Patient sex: F
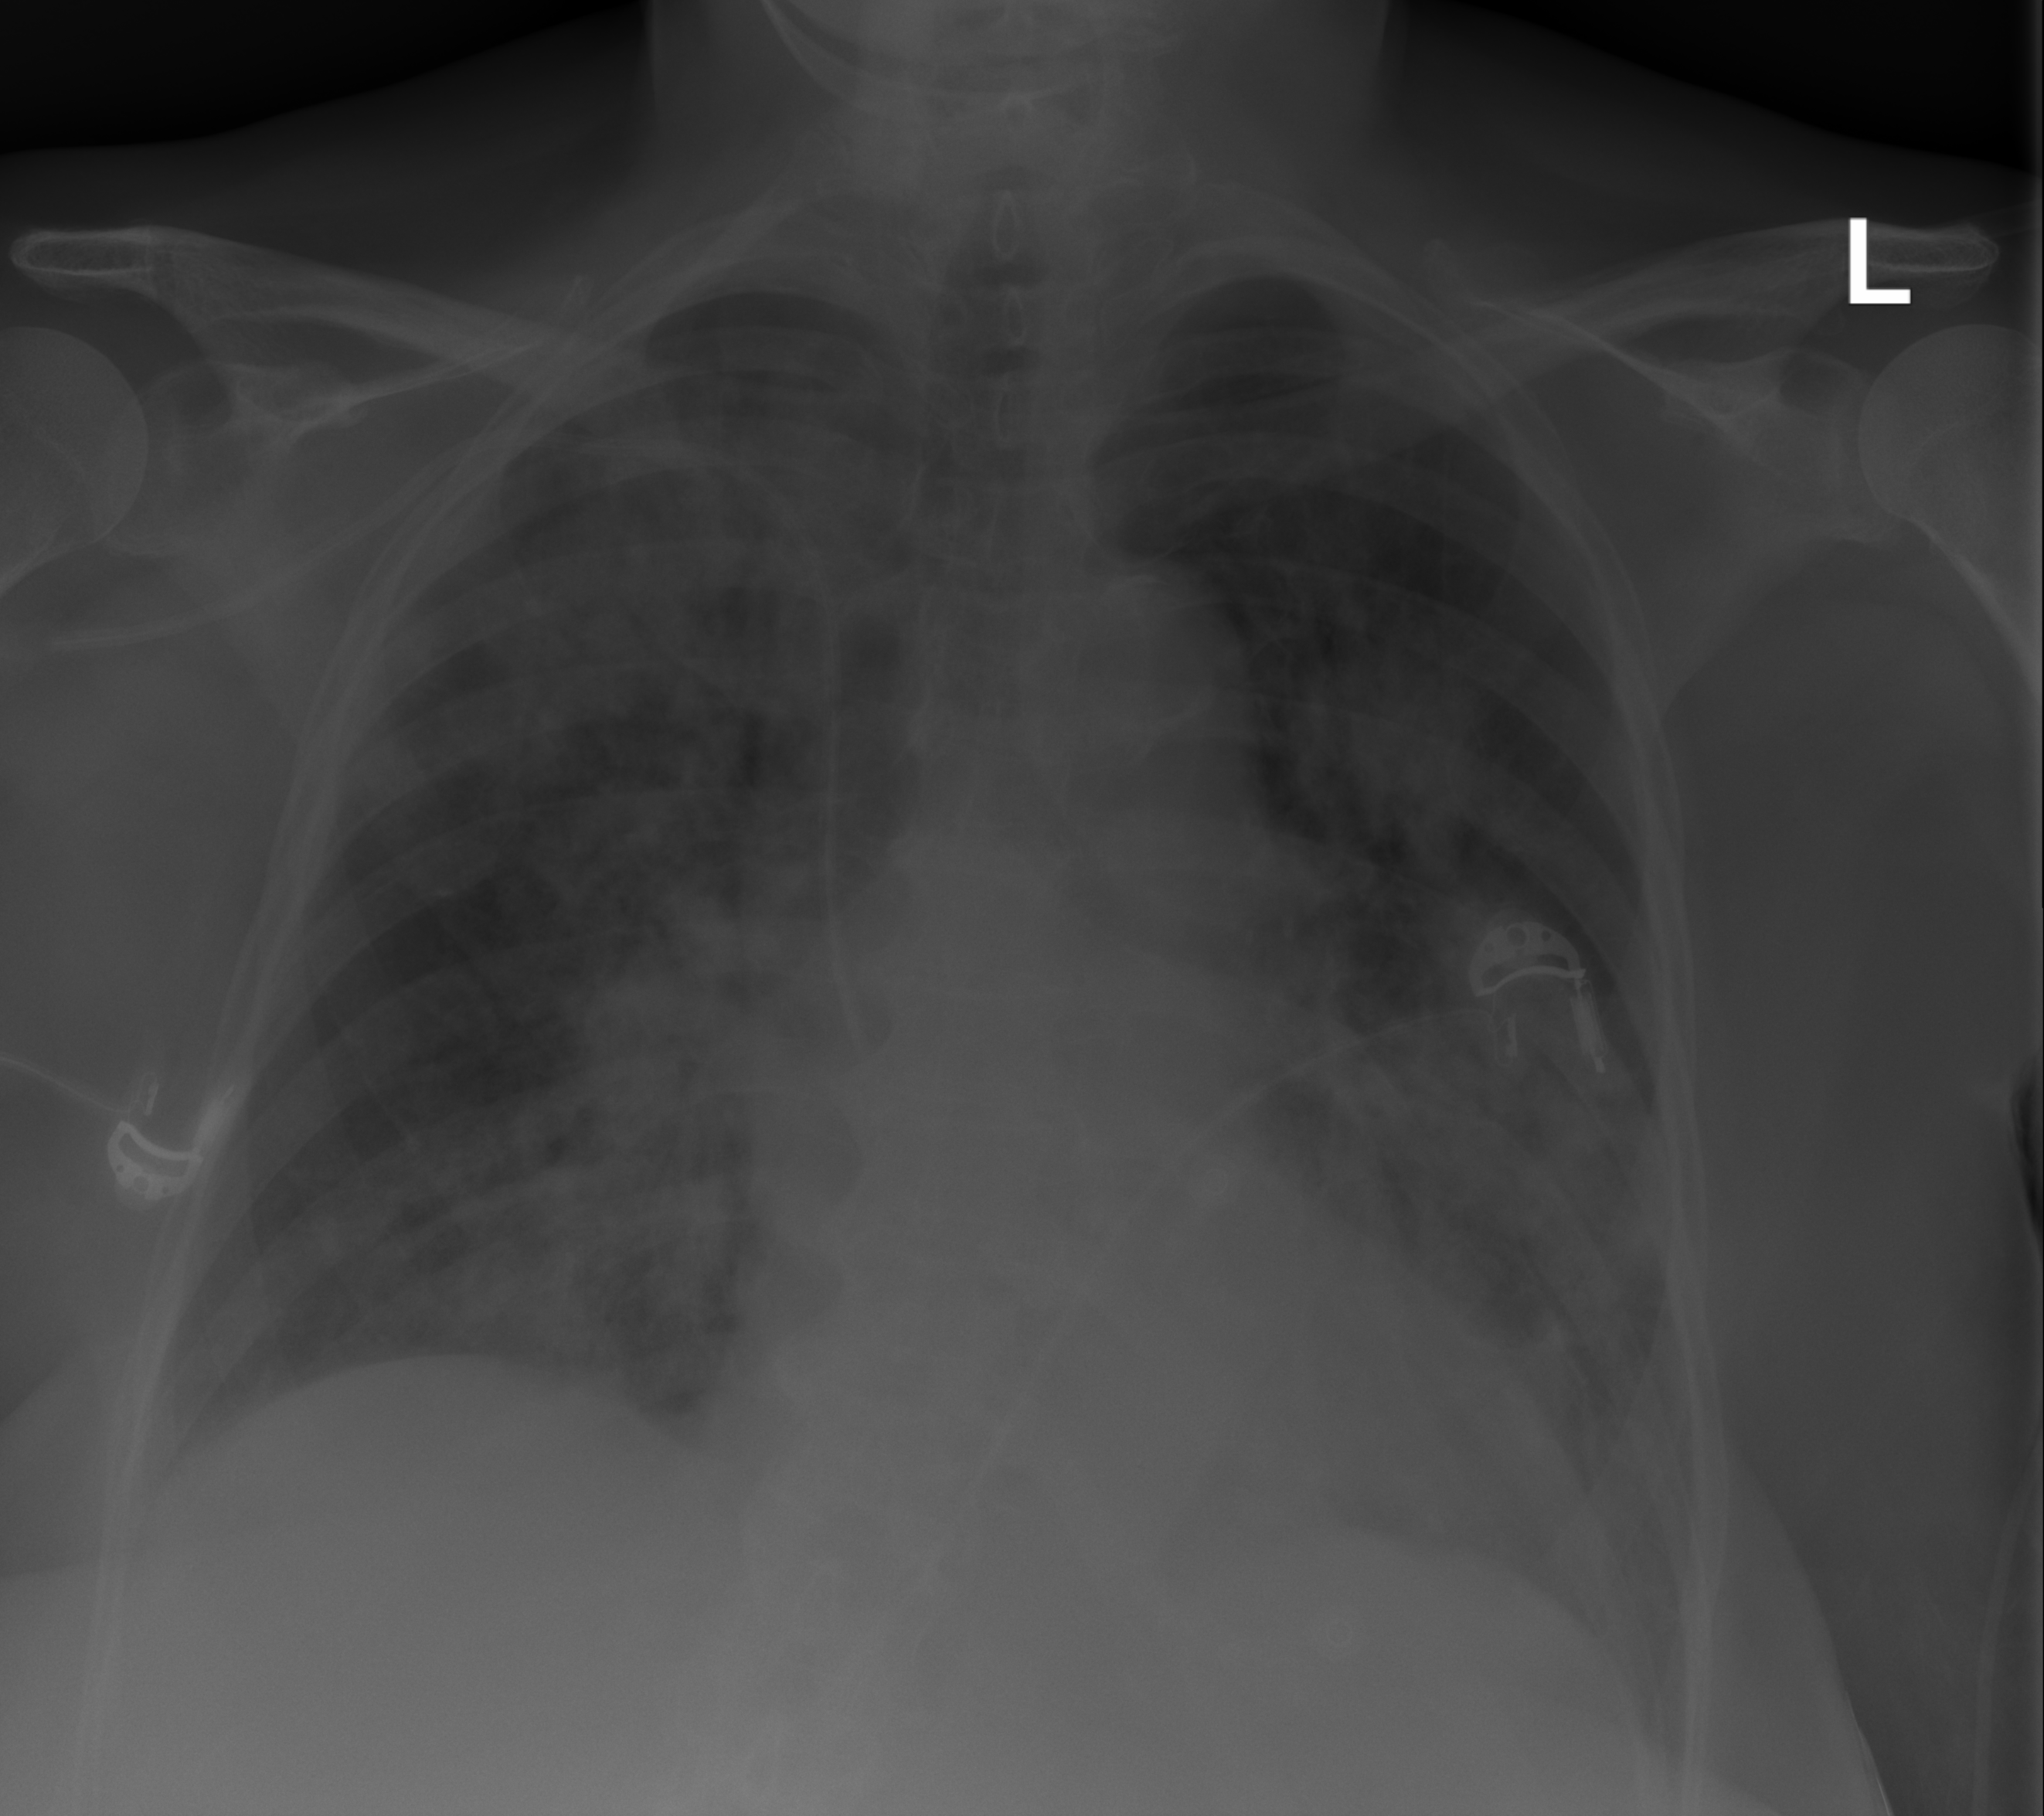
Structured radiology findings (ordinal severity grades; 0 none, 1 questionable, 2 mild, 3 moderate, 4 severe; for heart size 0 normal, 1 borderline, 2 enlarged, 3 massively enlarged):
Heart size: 2
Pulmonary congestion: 3
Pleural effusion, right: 2
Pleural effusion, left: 2
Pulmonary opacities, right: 3
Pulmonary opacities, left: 2
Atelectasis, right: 0
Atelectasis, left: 0